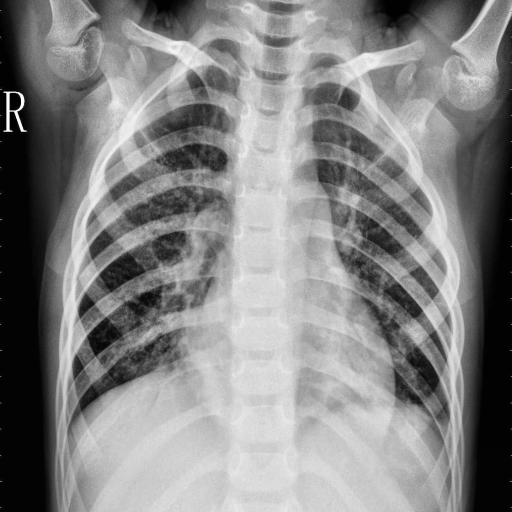
Finding: PNEUMONIA